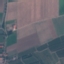
Land use / land cover: PermanentCrop